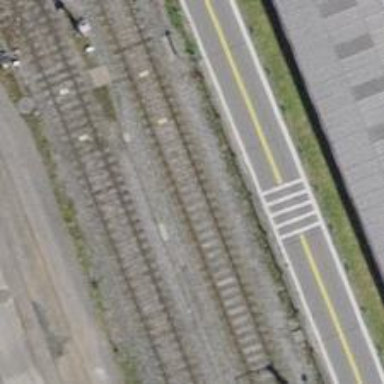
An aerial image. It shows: Railway track with contact line for electrification.